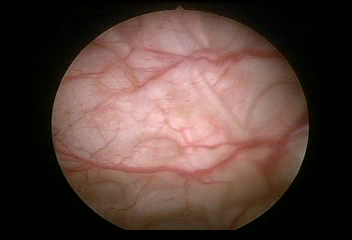
Modality: WLC
Class: Normal mucosa
Bladder cancer association: No